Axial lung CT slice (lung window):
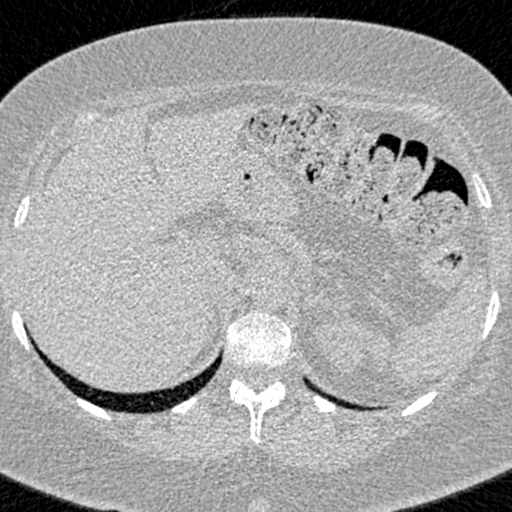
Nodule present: no